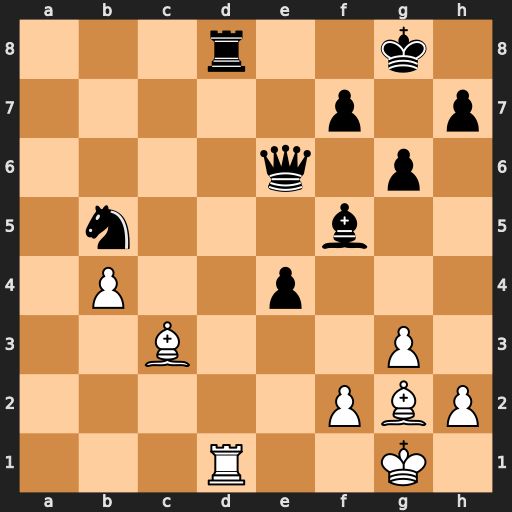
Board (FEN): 3r2k1/5p1p/4q1p1/1n3b2/1P2p3/2B3P1/5PBP/3R2K1
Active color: w
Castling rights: -
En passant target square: -
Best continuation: Rxd8+ Qe8 Rxe8#